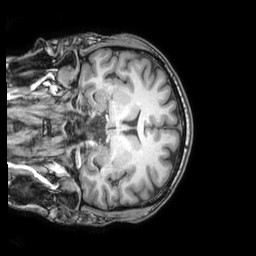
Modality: T1w
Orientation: coronal
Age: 27
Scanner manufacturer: philips
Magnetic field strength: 3 T
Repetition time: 0.007 s
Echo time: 0.003501 s